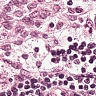
Metastatic tissue present: no